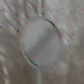
Verkehrszeichen: EndeSaemtlicherBegrenzungen
Umgebung: Outdoor, Nature
Tageszeit: MorningAfternoon
Wetter: PartlyCloudy
Licht: Natural
Jahreszeit: Winter
Kontrast: MediumContrast